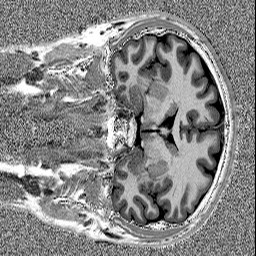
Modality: MP2RAGE
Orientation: coronal
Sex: male